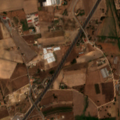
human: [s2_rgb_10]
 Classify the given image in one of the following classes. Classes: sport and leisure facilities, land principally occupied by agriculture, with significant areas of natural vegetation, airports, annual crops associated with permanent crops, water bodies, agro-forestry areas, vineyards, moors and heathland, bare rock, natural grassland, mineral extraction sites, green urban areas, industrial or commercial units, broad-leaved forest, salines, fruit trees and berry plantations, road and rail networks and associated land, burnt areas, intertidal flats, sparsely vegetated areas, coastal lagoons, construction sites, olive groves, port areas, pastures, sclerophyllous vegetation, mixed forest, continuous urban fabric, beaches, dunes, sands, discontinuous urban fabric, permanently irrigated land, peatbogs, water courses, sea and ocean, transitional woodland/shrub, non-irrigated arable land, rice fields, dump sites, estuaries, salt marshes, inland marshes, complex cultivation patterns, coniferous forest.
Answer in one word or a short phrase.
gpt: discontinuous urban fabric, industrial or commercial units, complex cultivation patterns, transitional woodland/shrub